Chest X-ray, AP view. Patient: 16 years old, sex F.
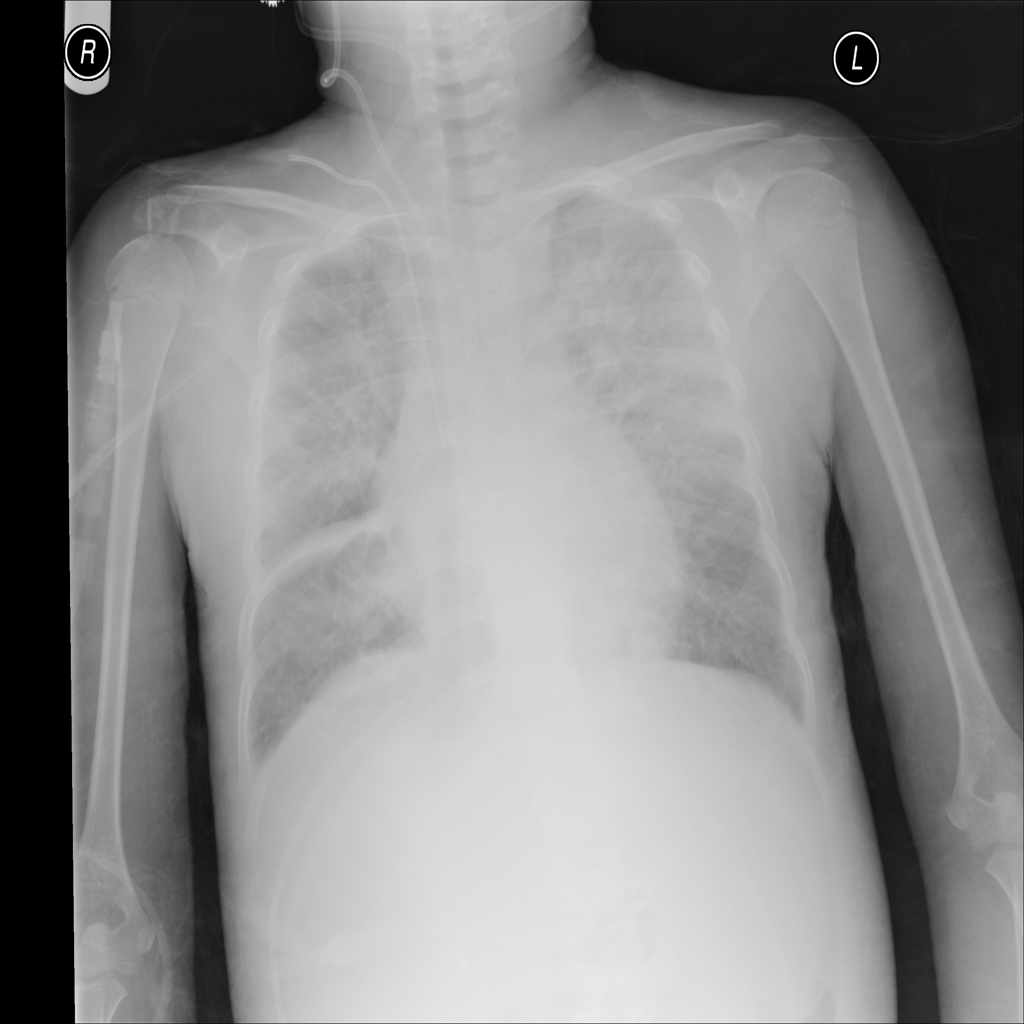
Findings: Infiltration